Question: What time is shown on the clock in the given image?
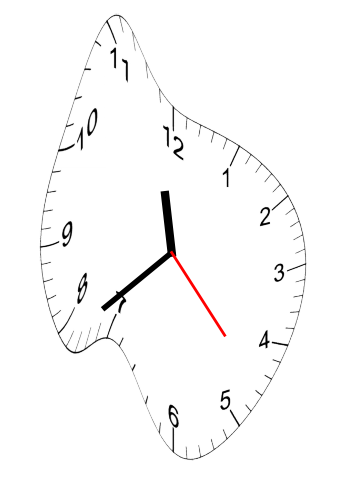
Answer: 11:38:23